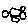
Label: circle